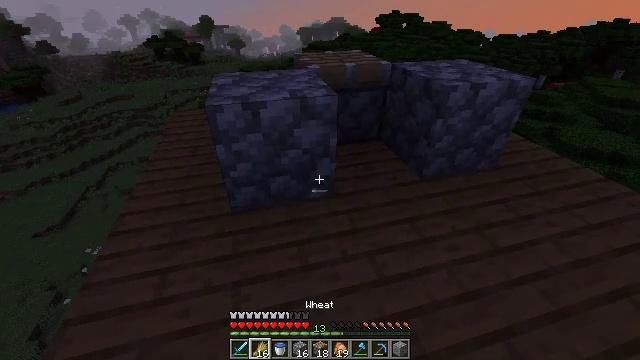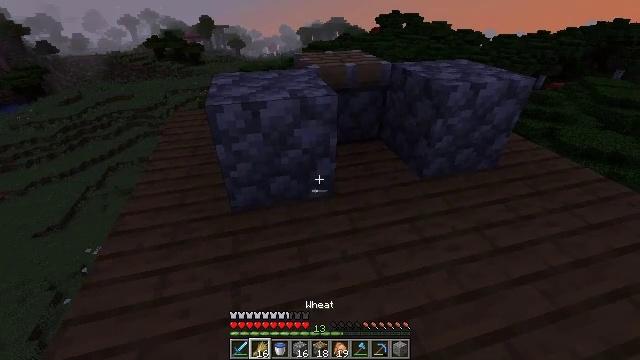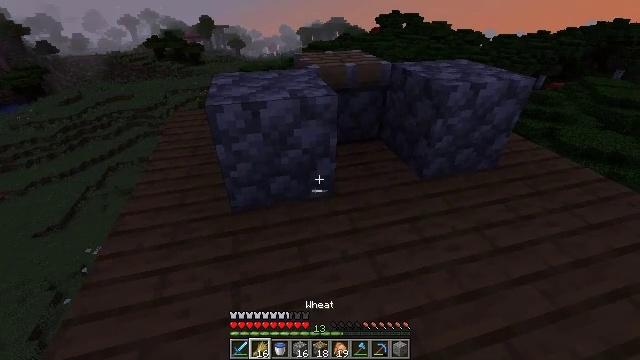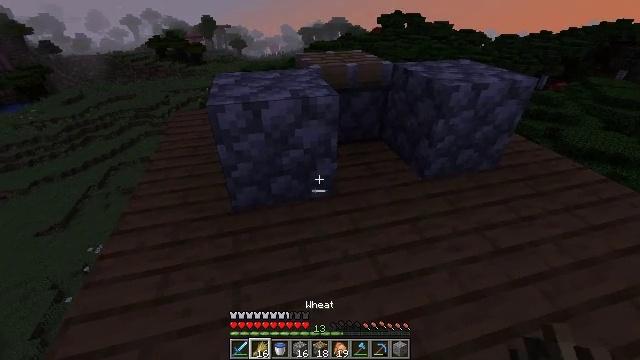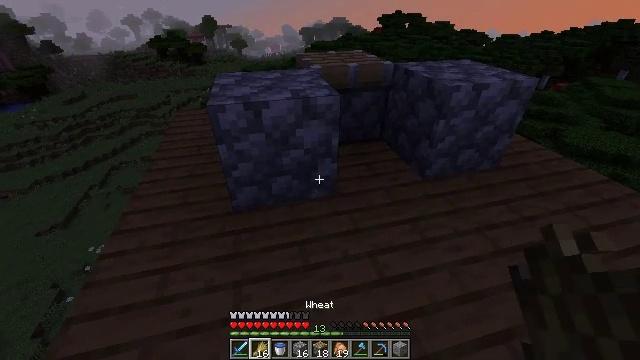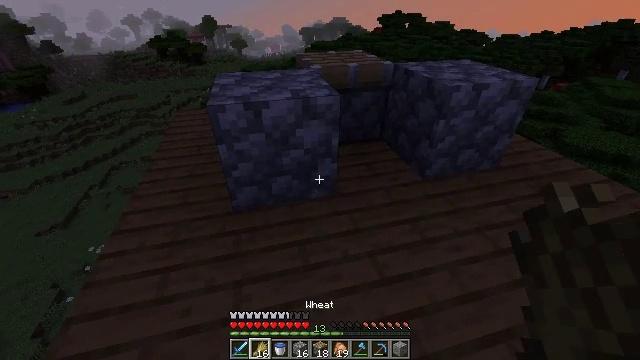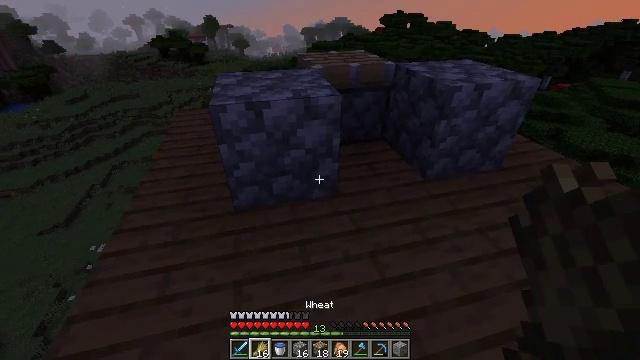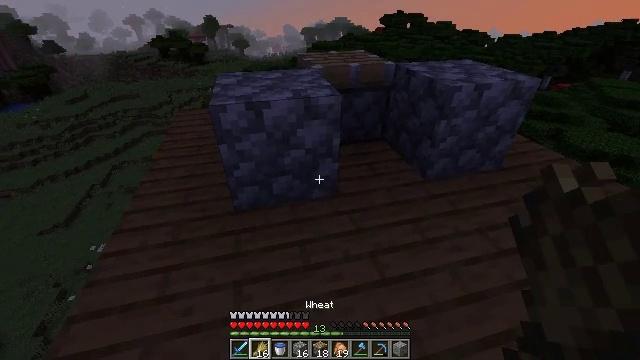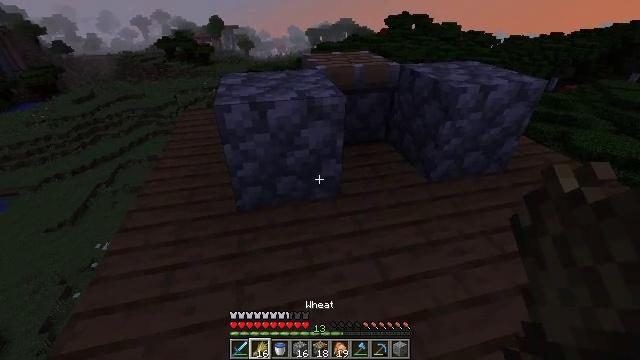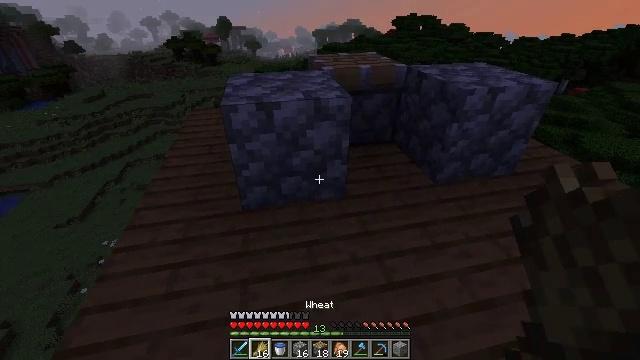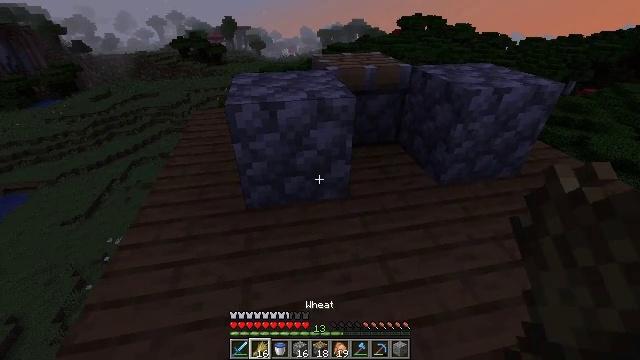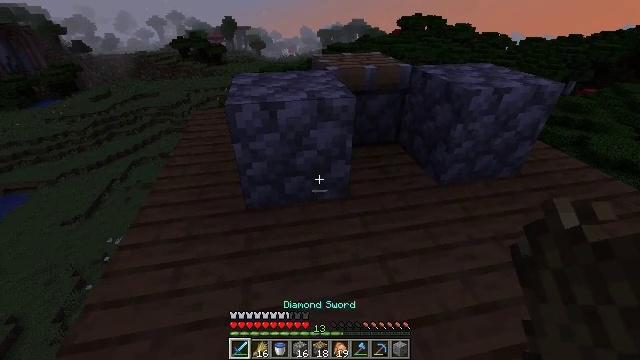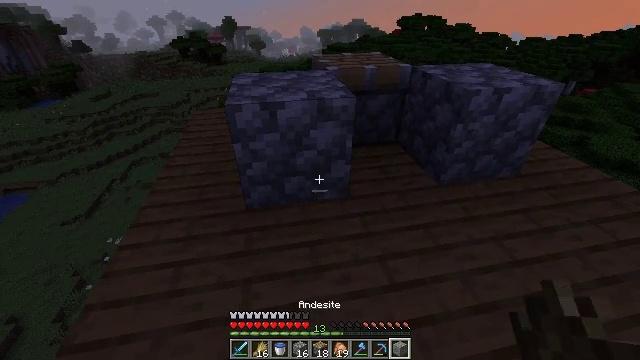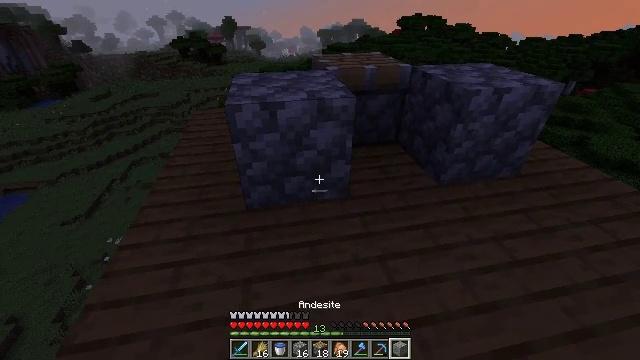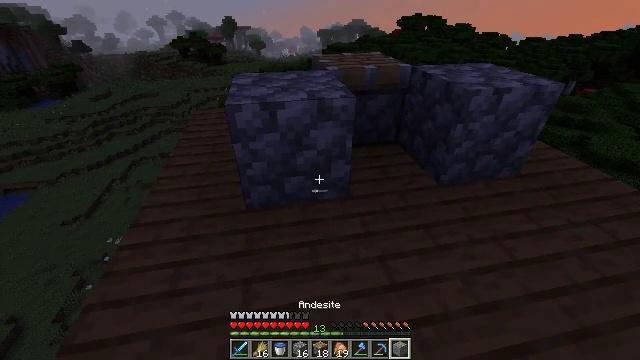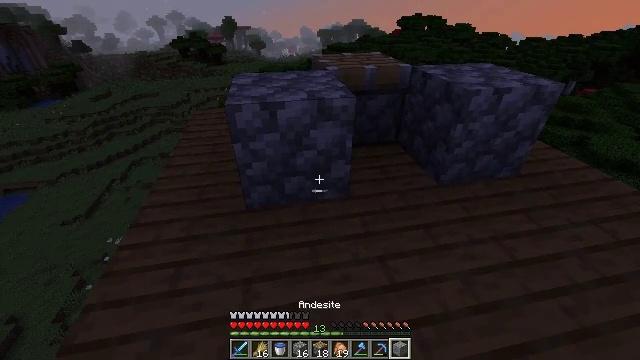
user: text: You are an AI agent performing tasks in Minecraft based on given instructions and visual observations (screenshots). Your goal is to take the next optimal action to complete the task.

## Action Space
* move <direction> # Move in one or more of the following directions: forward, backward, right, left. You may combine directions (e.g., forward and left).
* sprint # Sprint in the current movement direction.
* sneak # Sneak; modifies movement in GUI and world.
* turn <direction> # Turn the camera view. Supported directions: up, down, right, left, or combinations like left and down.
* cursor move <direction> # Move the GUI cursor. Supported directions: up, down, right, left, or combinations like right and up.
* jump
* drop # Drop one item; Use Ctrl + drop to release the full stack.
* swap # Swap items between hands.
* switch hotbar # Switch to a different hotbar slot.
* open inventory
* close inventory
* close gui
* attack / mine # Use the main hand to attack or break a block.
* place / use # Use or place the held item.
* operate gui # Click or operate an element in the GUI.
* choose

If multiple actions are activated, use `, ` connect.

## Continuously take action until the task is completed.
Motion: motion action
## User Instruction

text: Gather materials such as cobblestone.
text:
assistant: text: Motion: no_op
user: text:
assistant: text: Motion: no_op
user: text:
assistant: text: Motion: no_op
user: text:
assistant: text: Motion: no_op
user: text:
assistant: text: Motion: no_op
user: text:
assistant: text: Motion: no_op
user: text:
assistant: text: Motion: no_op
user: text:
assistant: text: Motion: no_op
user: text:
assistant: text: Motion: turn left
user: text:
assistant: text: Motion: no_op
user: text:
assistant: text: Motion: no_op
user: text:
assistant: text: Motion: no_op
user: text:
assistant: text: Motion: no_op
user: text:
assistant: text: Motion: no_op
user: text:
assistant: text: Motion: no_op
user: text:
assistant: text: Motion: no_op
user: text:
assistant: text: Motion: no_op
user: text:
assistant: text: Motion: no_op
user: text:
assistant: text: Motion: no_op
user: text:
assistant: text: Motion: no_op
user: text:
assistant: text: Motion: no_op
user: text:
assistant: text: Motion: no_op
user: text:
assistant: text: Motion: no_op
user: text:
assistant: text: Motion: no_op
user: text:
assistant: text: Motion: move forward
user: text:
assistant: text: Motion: move forward
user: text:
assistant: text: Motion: move forward, turn left
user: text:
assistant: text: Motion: move forward, turn left
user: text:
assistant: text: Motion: move forward
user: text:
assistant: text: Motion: no_op